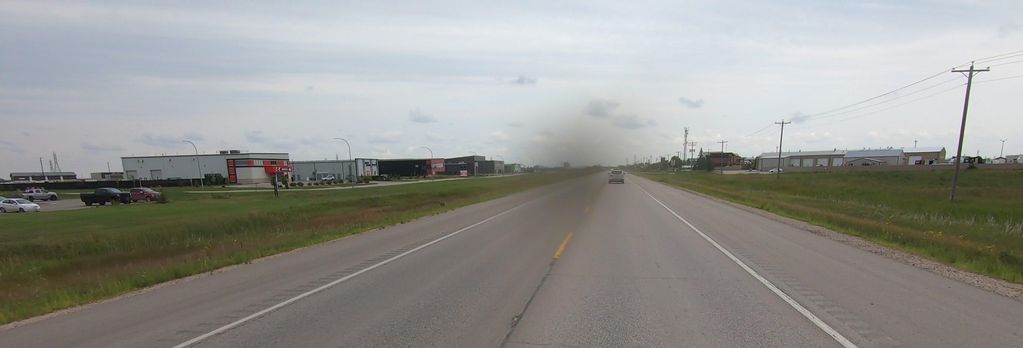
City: winnipeg